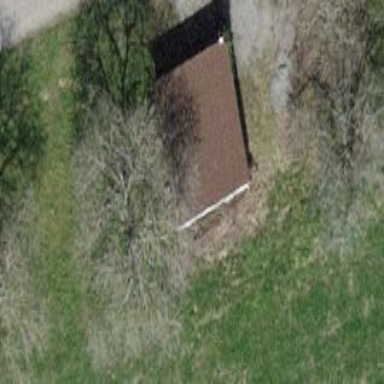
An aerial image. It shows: Hut.